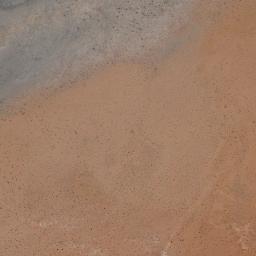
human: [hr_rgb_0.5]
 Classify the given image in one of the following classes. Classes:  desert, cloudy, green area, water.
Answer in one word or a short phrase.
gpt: desert